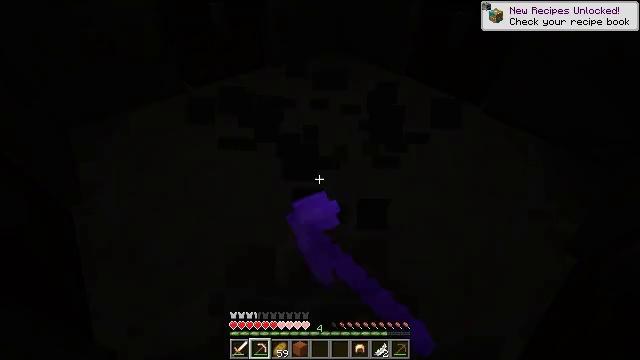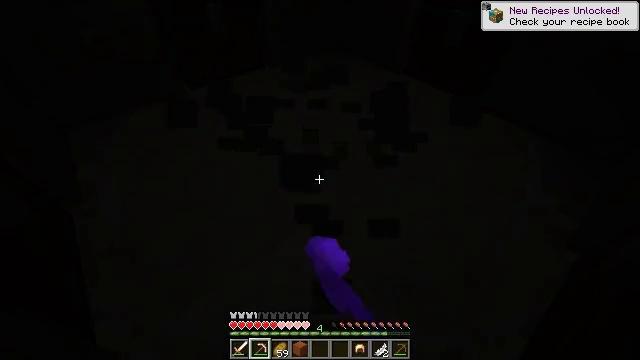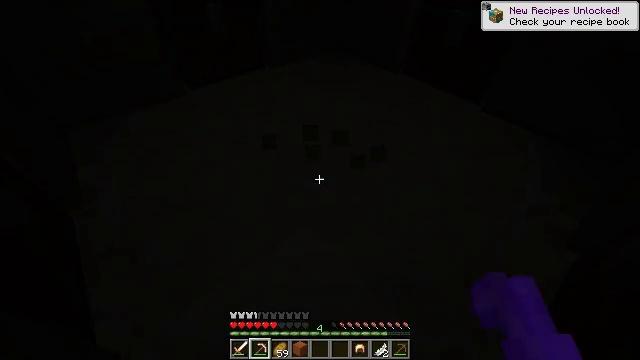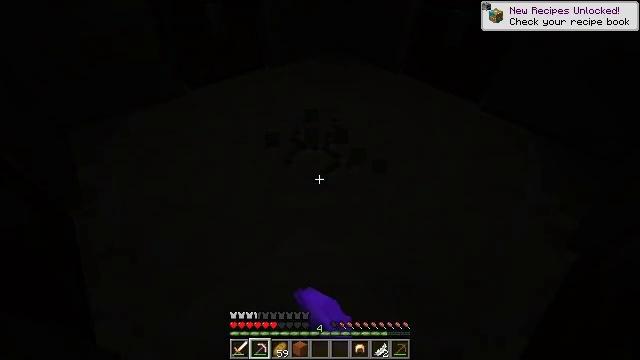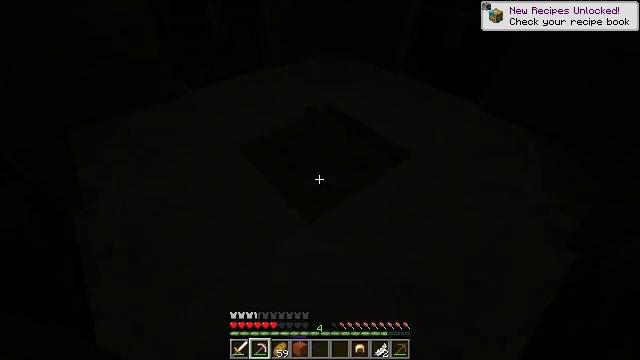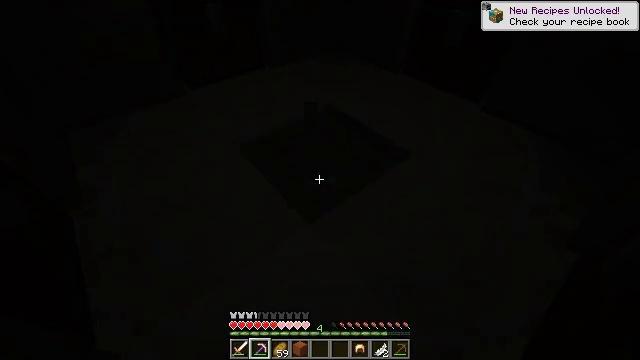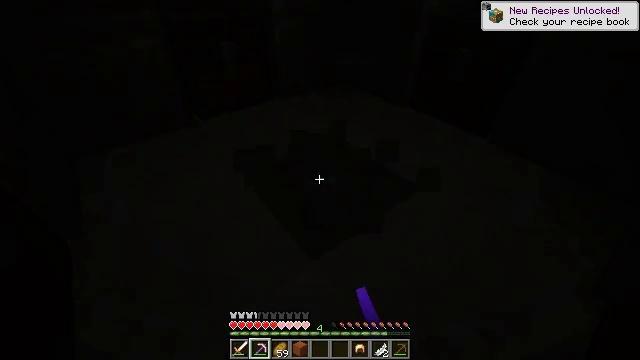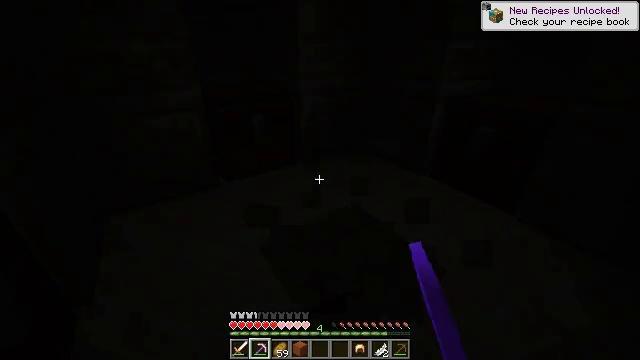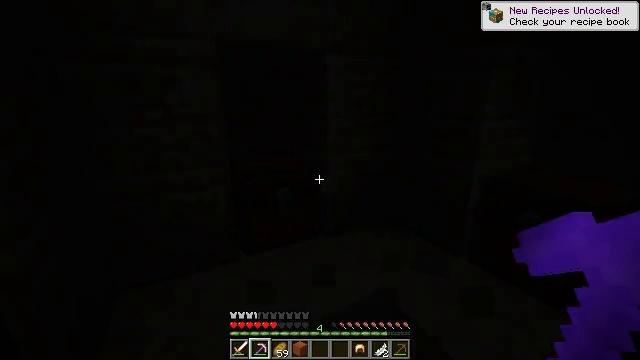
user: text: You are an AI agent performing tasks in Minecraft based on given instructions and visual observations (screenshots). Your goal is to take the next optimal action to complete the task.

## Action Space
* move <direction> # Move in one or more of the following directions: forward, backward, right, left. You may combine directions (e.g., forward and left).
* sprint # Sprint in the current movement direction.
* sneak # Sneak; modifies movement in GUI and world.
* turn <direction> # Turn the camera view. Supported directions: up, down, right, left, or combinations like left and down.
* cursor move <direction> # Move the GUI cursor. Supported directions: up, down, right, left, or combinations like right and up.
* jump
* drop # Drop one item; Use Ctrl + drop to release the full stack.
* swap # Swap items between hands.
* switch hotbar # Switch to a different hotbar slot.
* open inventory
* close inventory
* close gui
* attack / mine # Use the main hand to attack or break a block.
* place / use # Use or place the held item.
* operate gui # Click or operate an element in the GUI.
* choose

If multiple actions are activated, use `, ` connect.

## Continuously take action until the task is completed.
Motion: motion action
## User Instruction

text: Gather cut sandstone from the structure.
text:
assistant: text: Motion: sneak, attack / mine
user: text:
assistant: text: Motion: sneak, attack / mine
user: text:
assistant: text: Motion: sneak, attack / mine
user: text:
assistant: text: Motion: sneak, attack / mine
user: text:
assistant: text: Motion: move forward, sneak
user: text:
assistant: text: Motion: move forward, turn left and up
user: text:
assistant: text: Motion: move forward, turn left and up
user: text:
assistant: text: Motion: move forward, turn left and up
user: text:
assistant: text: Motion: no_op